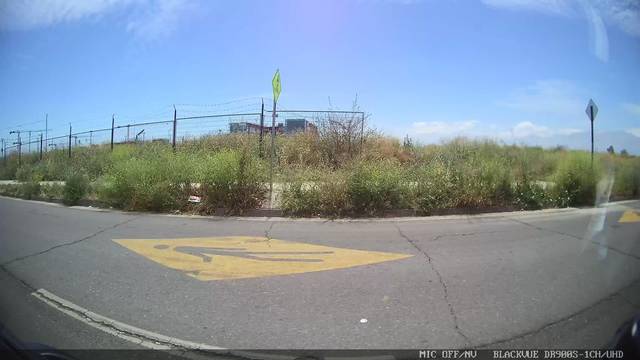
Region: Chile
Coordinates: -33.505, -70.701